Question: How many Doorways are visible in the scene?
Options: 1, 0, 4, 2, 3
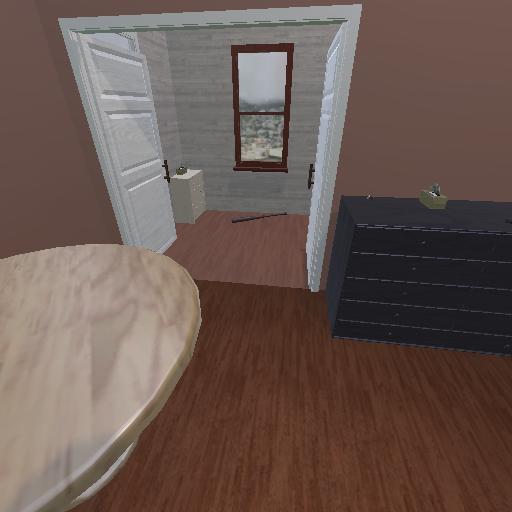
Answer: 1